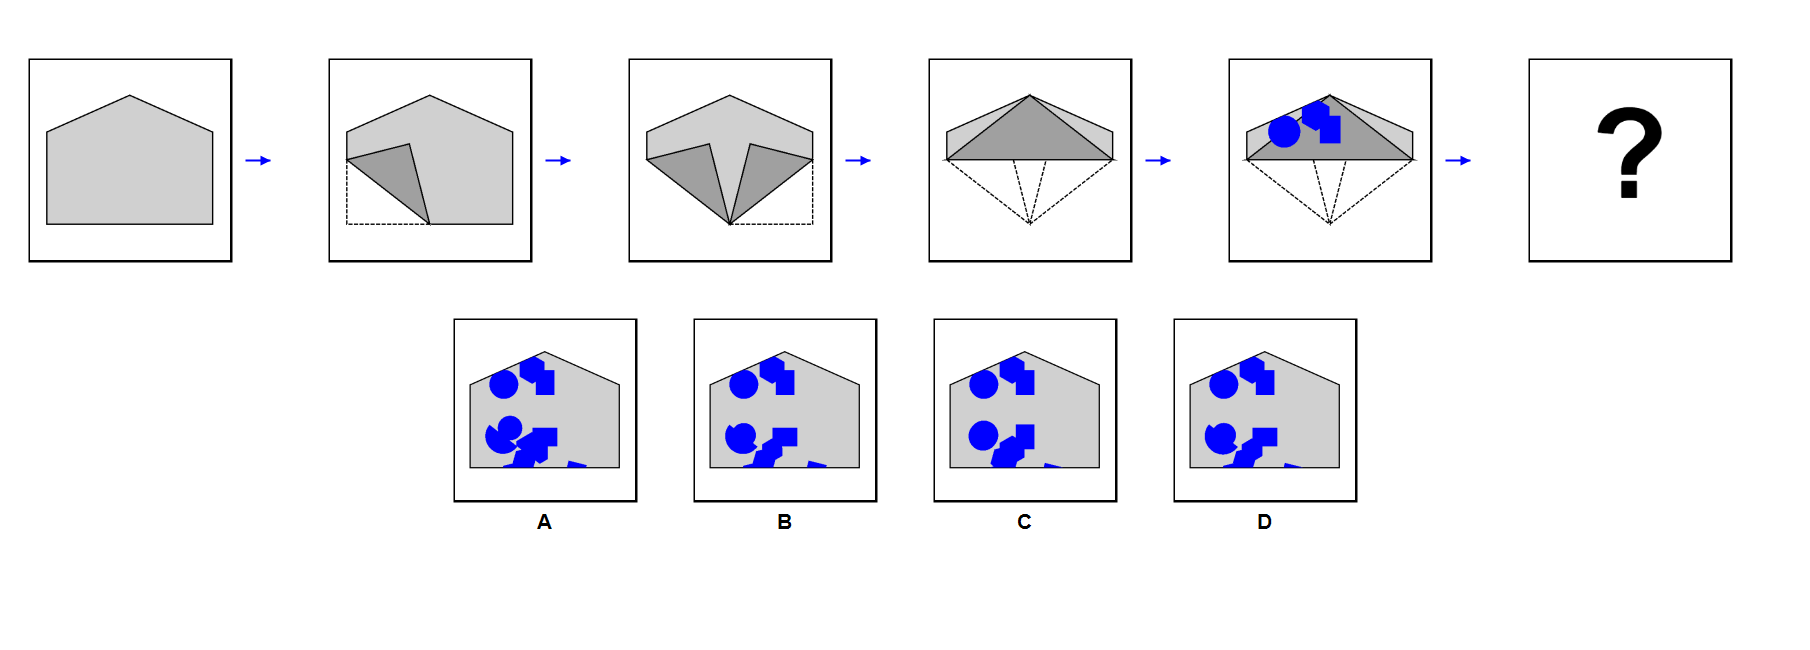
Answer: C